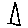
Label: triangle